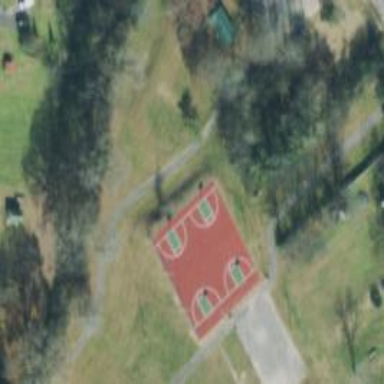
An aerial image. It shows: Basketball court on leisure land pitch.